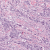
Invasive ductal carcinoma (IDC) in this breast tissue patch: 1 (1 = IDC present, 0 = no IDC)